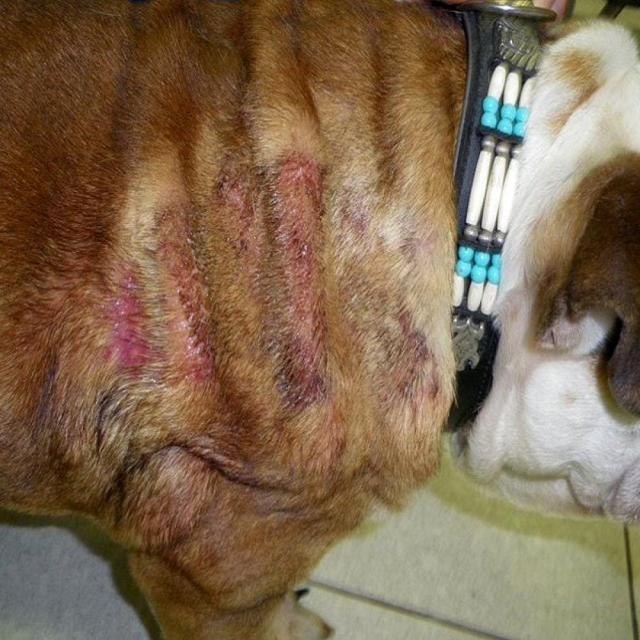
Canine dermatitis — inflammation of the skin presenting with erythema, pruritus, papules, and excoriation. May be allergic, contact, or atopic in origin.